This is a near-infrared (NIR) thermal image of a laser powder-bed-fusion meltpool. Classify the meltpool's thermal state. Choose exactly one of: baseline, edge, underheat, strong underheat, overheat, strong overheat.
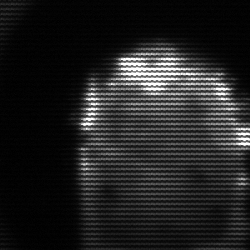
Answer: baseline